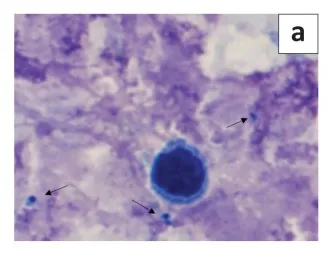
Babesia microti infection acquired in Maine, USA. Blood smear images, Giemsa stain, original magnification. 1000 x. Thick smear showing parasites (arrows).
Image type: pathology (giemsa)